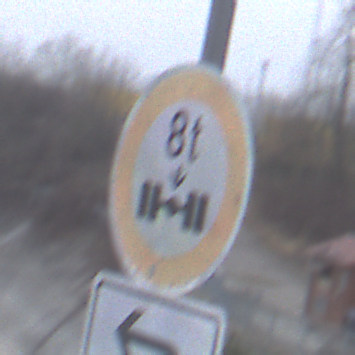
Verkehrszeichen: TatsaechlicheAchslast
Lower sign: RichtungsangabeDurchPfeile2
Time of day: MorningAfternoon
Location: Outdoor (Suburban)
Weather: Overcast
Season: NotSpecified
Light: Natural